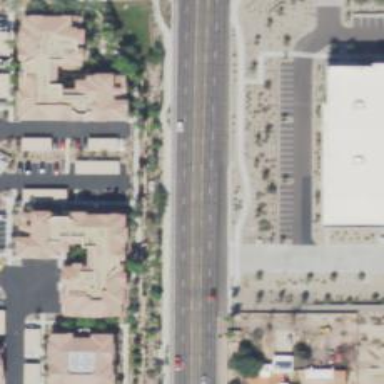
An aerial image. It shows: Secondary road with asphalt surface.